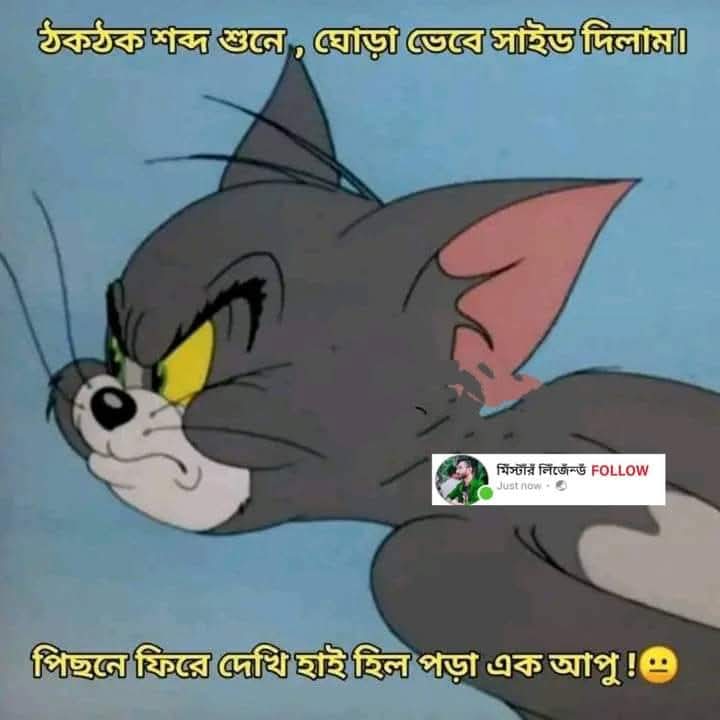
Text: ঠকঠক শব্দ শুনে, ঘোড়া ভেবে সাইড দিলাম।
পিছনে ফিরে দেখি হাই হিল পড়া এক আপু!
Label: Non Hate